Field crop: tomato
Growth stage: 1
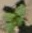
Species: solanum